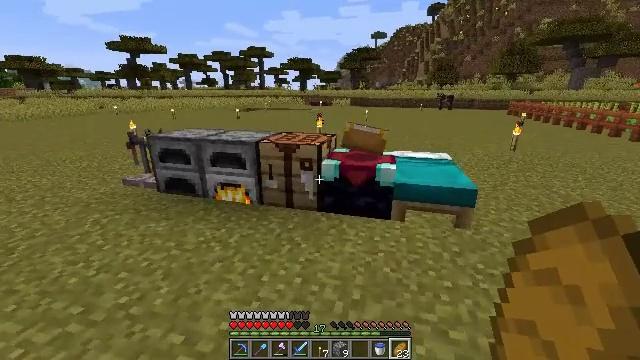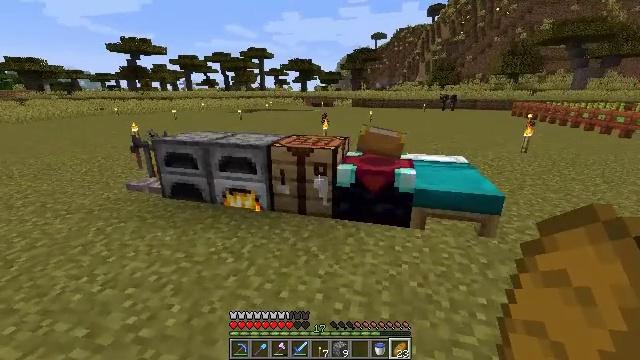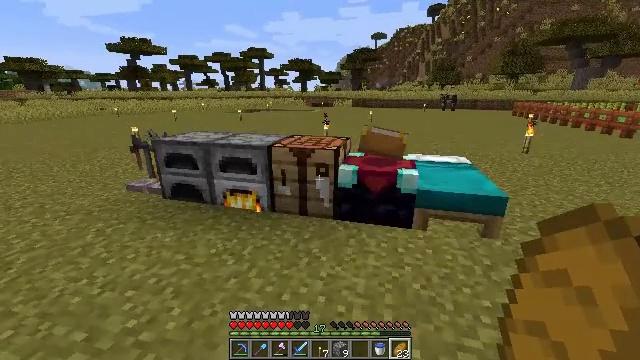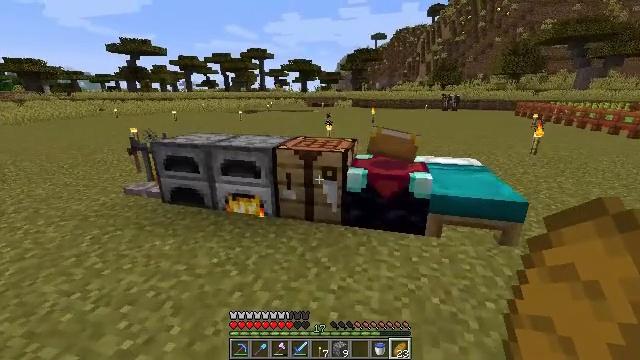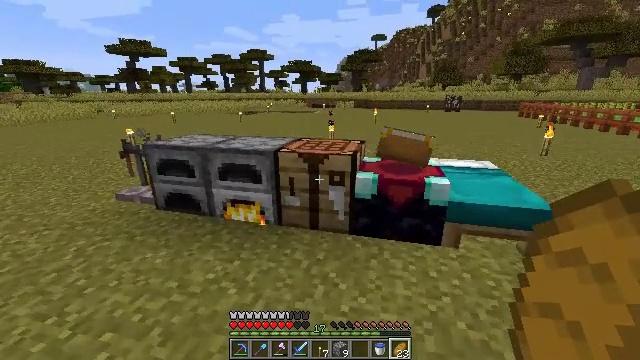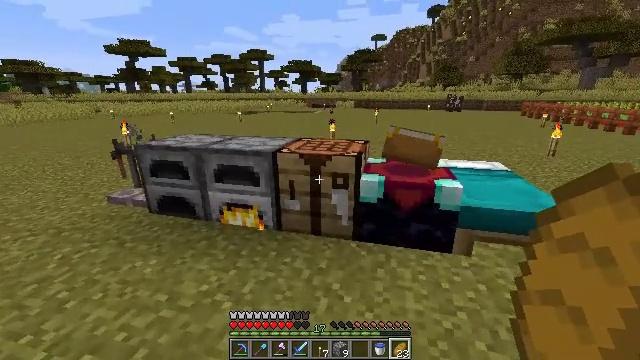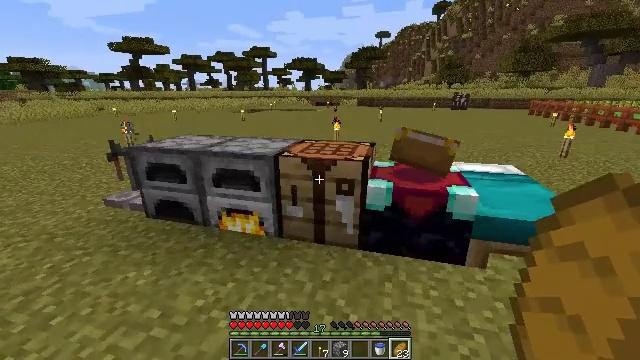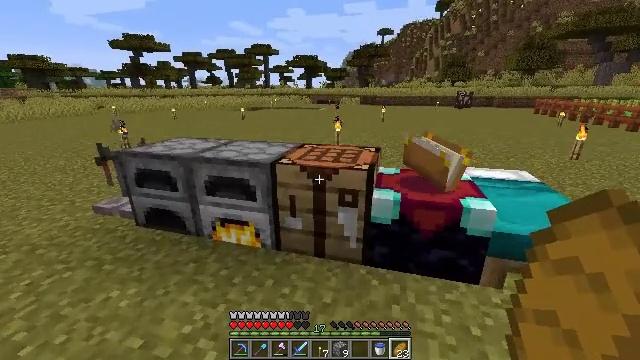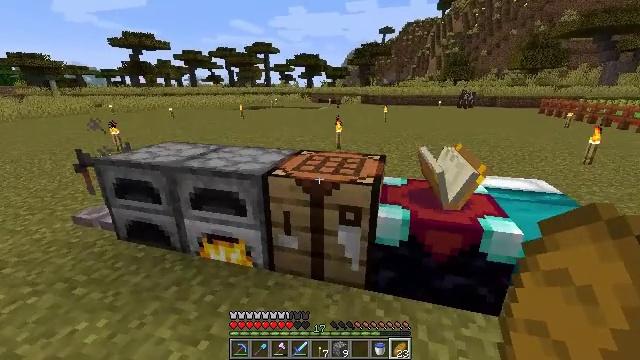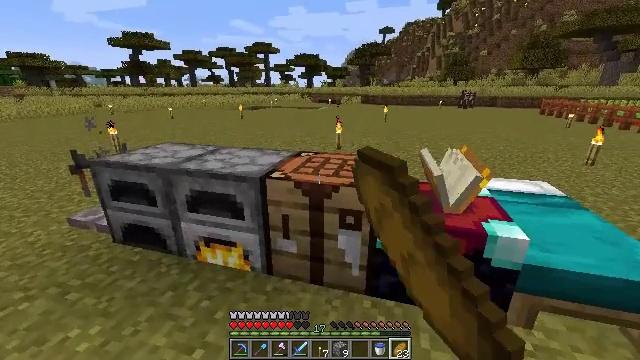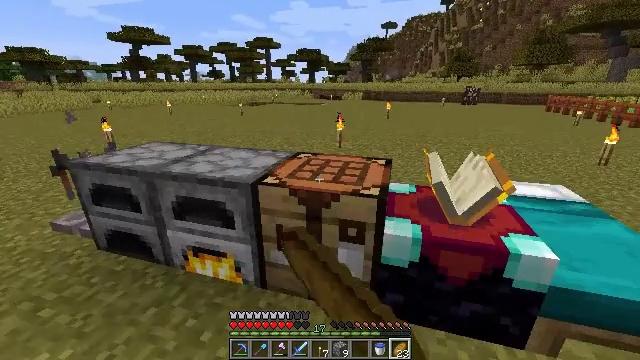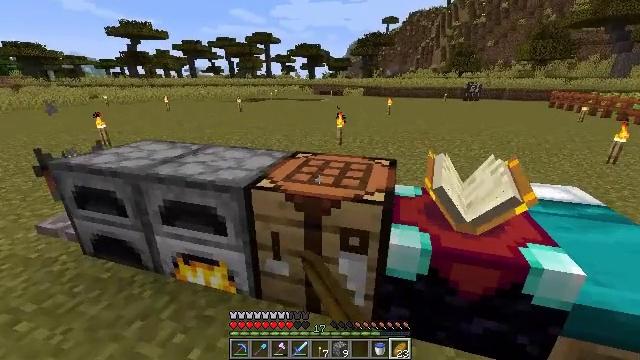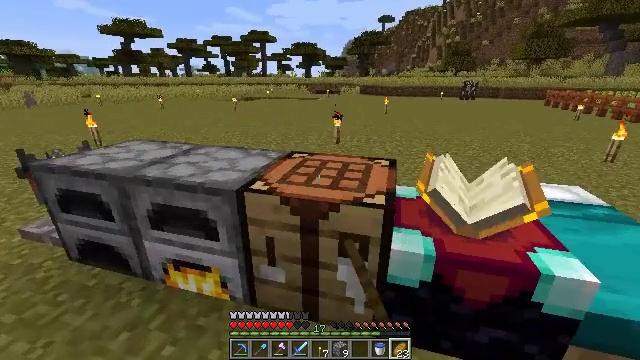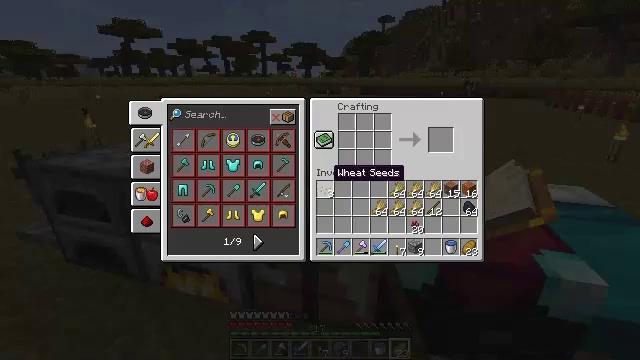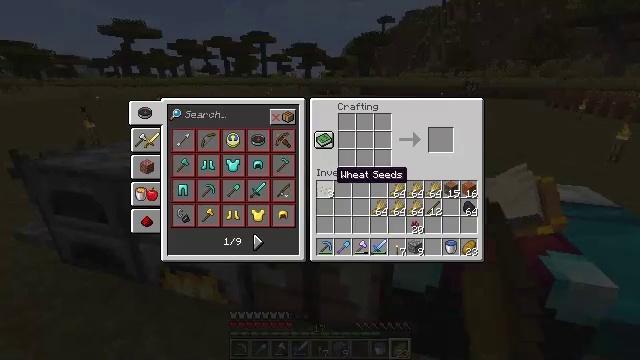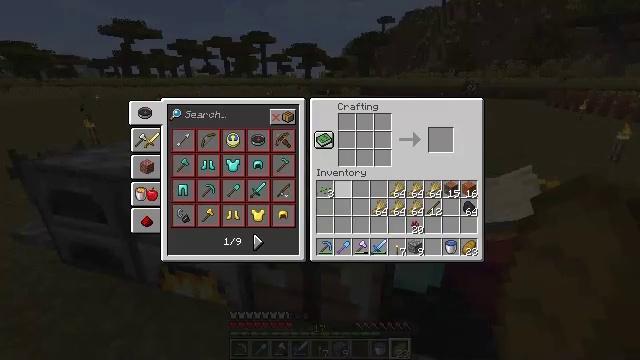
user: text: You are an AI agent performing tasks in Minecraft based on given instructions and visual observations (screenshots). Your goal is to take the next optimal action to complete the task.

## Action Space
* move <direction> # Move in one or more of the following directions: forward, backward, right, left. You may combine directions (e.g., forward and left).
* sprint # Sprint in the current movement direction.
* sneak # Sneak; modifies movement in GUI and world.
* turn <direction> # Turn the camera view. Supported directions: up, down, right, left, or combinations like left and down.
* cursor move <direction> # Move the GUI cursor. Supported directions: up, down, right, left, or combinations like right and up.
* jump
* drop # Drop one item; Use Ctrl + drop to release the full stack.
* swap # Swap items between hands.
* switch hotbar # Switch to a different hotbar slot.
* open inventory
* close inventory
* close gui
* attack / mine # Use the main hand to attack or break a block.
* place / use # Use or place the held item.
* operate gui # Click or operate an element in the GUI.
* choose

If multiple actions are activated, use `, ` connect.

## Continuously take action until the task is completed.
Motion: motion action
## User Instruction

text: Open the crafting table to craft bread with wheat.
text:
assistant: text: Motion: move forward and move left
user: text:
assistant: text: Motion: move forward
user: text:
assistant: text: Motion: move forward
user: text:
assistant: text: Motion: move forward
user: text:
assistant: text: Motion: move forward
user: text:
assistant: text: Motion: move forward
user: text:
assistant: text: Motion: move forward
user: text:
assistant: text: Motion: move forward, use / place
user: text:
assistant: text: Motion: move forward, use / place
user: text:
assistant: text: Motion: move forward, use / place
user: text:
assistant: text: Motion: no_op
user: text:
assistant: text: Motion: no_op
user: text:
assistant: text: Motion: open gui
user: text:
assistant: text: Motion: no_op
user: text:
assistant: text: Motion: cursor move right
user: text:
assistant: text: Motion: cursor move right and down
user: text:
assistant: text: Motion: cursor move right and down
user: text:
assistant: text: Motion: cursor move right and down
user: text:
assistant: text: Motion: no_op
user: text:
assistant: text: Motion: no_op
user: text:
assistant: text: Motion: no_op
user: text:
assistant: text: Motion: no_op
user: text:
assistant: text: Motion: no_op
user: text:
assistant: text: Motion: no_op
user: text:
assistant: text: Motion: cursor move up
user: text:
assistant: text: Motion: no_op
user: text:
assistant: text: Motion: no_op
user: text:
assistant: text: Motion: no_op
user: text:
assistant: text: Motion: no_op
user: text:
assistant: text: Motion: operate gui